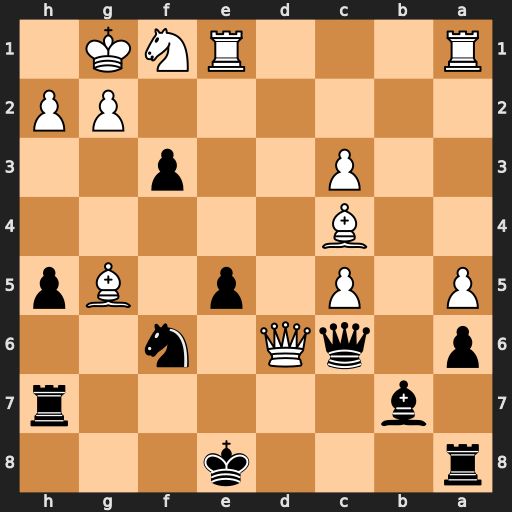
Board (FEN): r3k3/1b5r/p1qQ1n2/P1P1p1Bp/2B5/2P2p2/6PP/R3RNK1
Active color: b
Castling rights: q
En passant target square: -
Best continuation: f2+ Kxf2 Qxg2+ Ke3 Qxg5+